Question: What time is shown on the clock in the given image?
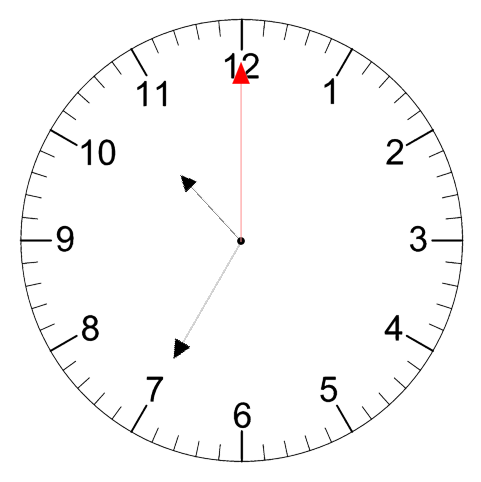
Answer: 10:35:00